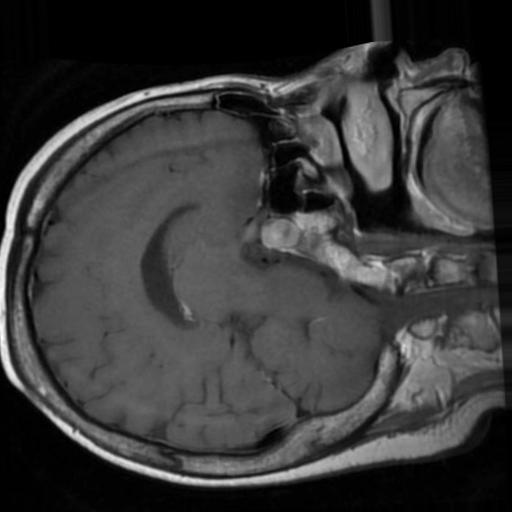
Label: brain_tumor